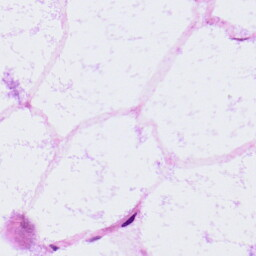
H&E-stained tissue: LymphNode